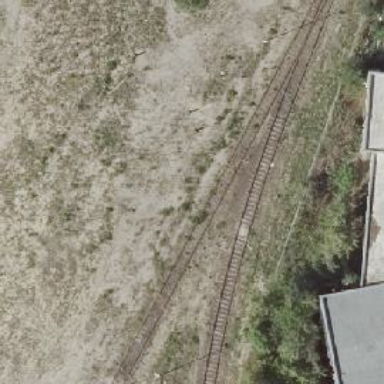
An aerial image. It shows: Railway siding with rails.